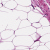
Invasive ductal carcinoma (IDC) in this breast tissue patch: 0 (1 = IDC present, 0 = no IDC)